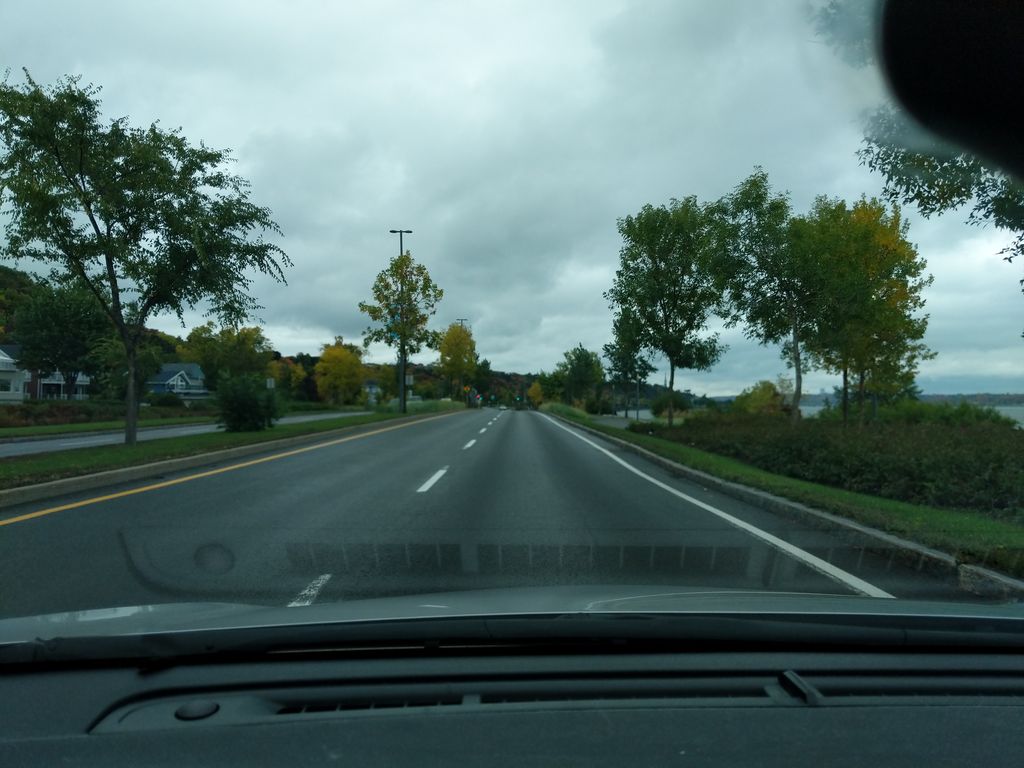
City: quebec_city